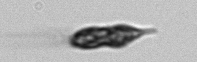
Label: Euglena